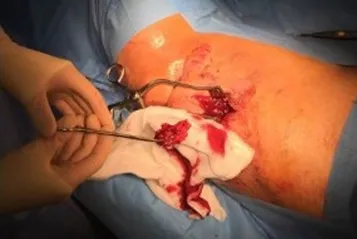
At operation, the infected HO was found deep to the subcutaneous fat,
on the surface of the muscle. It separated easily from the tissues and was
removed.
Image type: medical_photograph (other_medical_photograph)